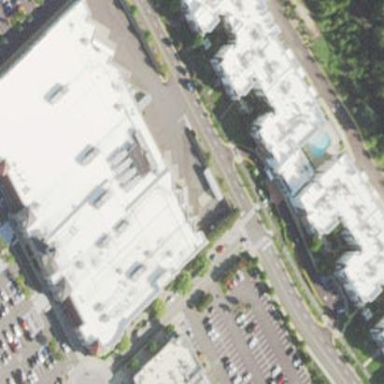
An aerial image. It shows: Building that houses supermarket.